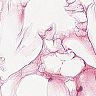
Metastatic tissue present: no